Question: Following is a code snippet which creates a wrapper 'div' then appends a 'pre' element inside that. However this does not seem to work.
'''
var t = $('#t');
var container = $('<div>');
container.css('position', 'relative');
t.wrap(container);
var pre = $('<pre>');
pre.appendTo(container); // Seems to have no effect
'''
When I run this code and inspect the elements I see no 'pre' element.

The working demo can be seen here - <URL>
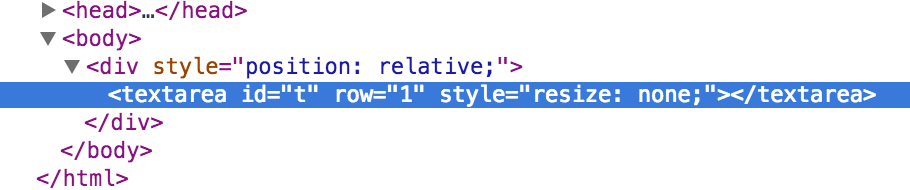
Answer: > Why is the pre DOM not getting appended?
Because 'wrap' creates a of the element(s) you give it, it doesn't use the originals. From <URL>:
> A copy of this structure will be wrapped around each of the elements in the set of matched elements.
You can readily fix it by using 't.parent()' instead of 'container':
'''
pre.appendTo(t.parent());
'''
'''
var t = $('#t');
var container = $('<div>');
container.css('position', 'relative');
t.wrap(container);
var pre = $('<pre>');
pre.appendTo(t.parent()); // <== Change is here
'''
'''
textarea {
border: 1px solid black;
}
'''
'''
<script src="https://ajax.googleapis.com/ajax/libs/jquery/1.11.1/jquery.min.js"></script>
<textarea id="t" row="1" style="resize:none;"></textarea>
'''
Alternately, use insert the container before the textarea and then use 'append':
'''
container.insertBefore(t);
t.appendTo(container);
'''
'''
var t = $('#t');
var container = $('<div>');
container.css('position', 'relative');
container.insertBefore(t); // <== Change is here
t.appendTo(container); // <== and here
var pre = $('<pre>');
pre.appendTo(container);
'''
'''
textarea {
border: 1px solid black;
}
'''
'''
<script src="https://ajax.googleapis.com/ajax/libs/jquery/1.11.1/jquery.min.js"></script>
<textarea id="t" row="1" style="resize:none;"></textarea>
'''